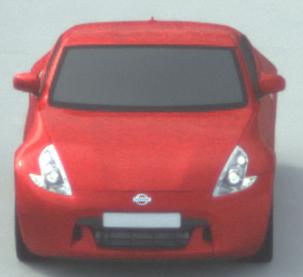
Make: Nissan
Model: 370Z Coupé
Detailed model: 370Z (Z34) Coupé
Model produced from: 2009/12
Model produced until: 2013/03
Doors: 3
Color: red
Road condition: dry road
Daytime: morning or afternoon
Contrast: low contrast